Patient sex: M
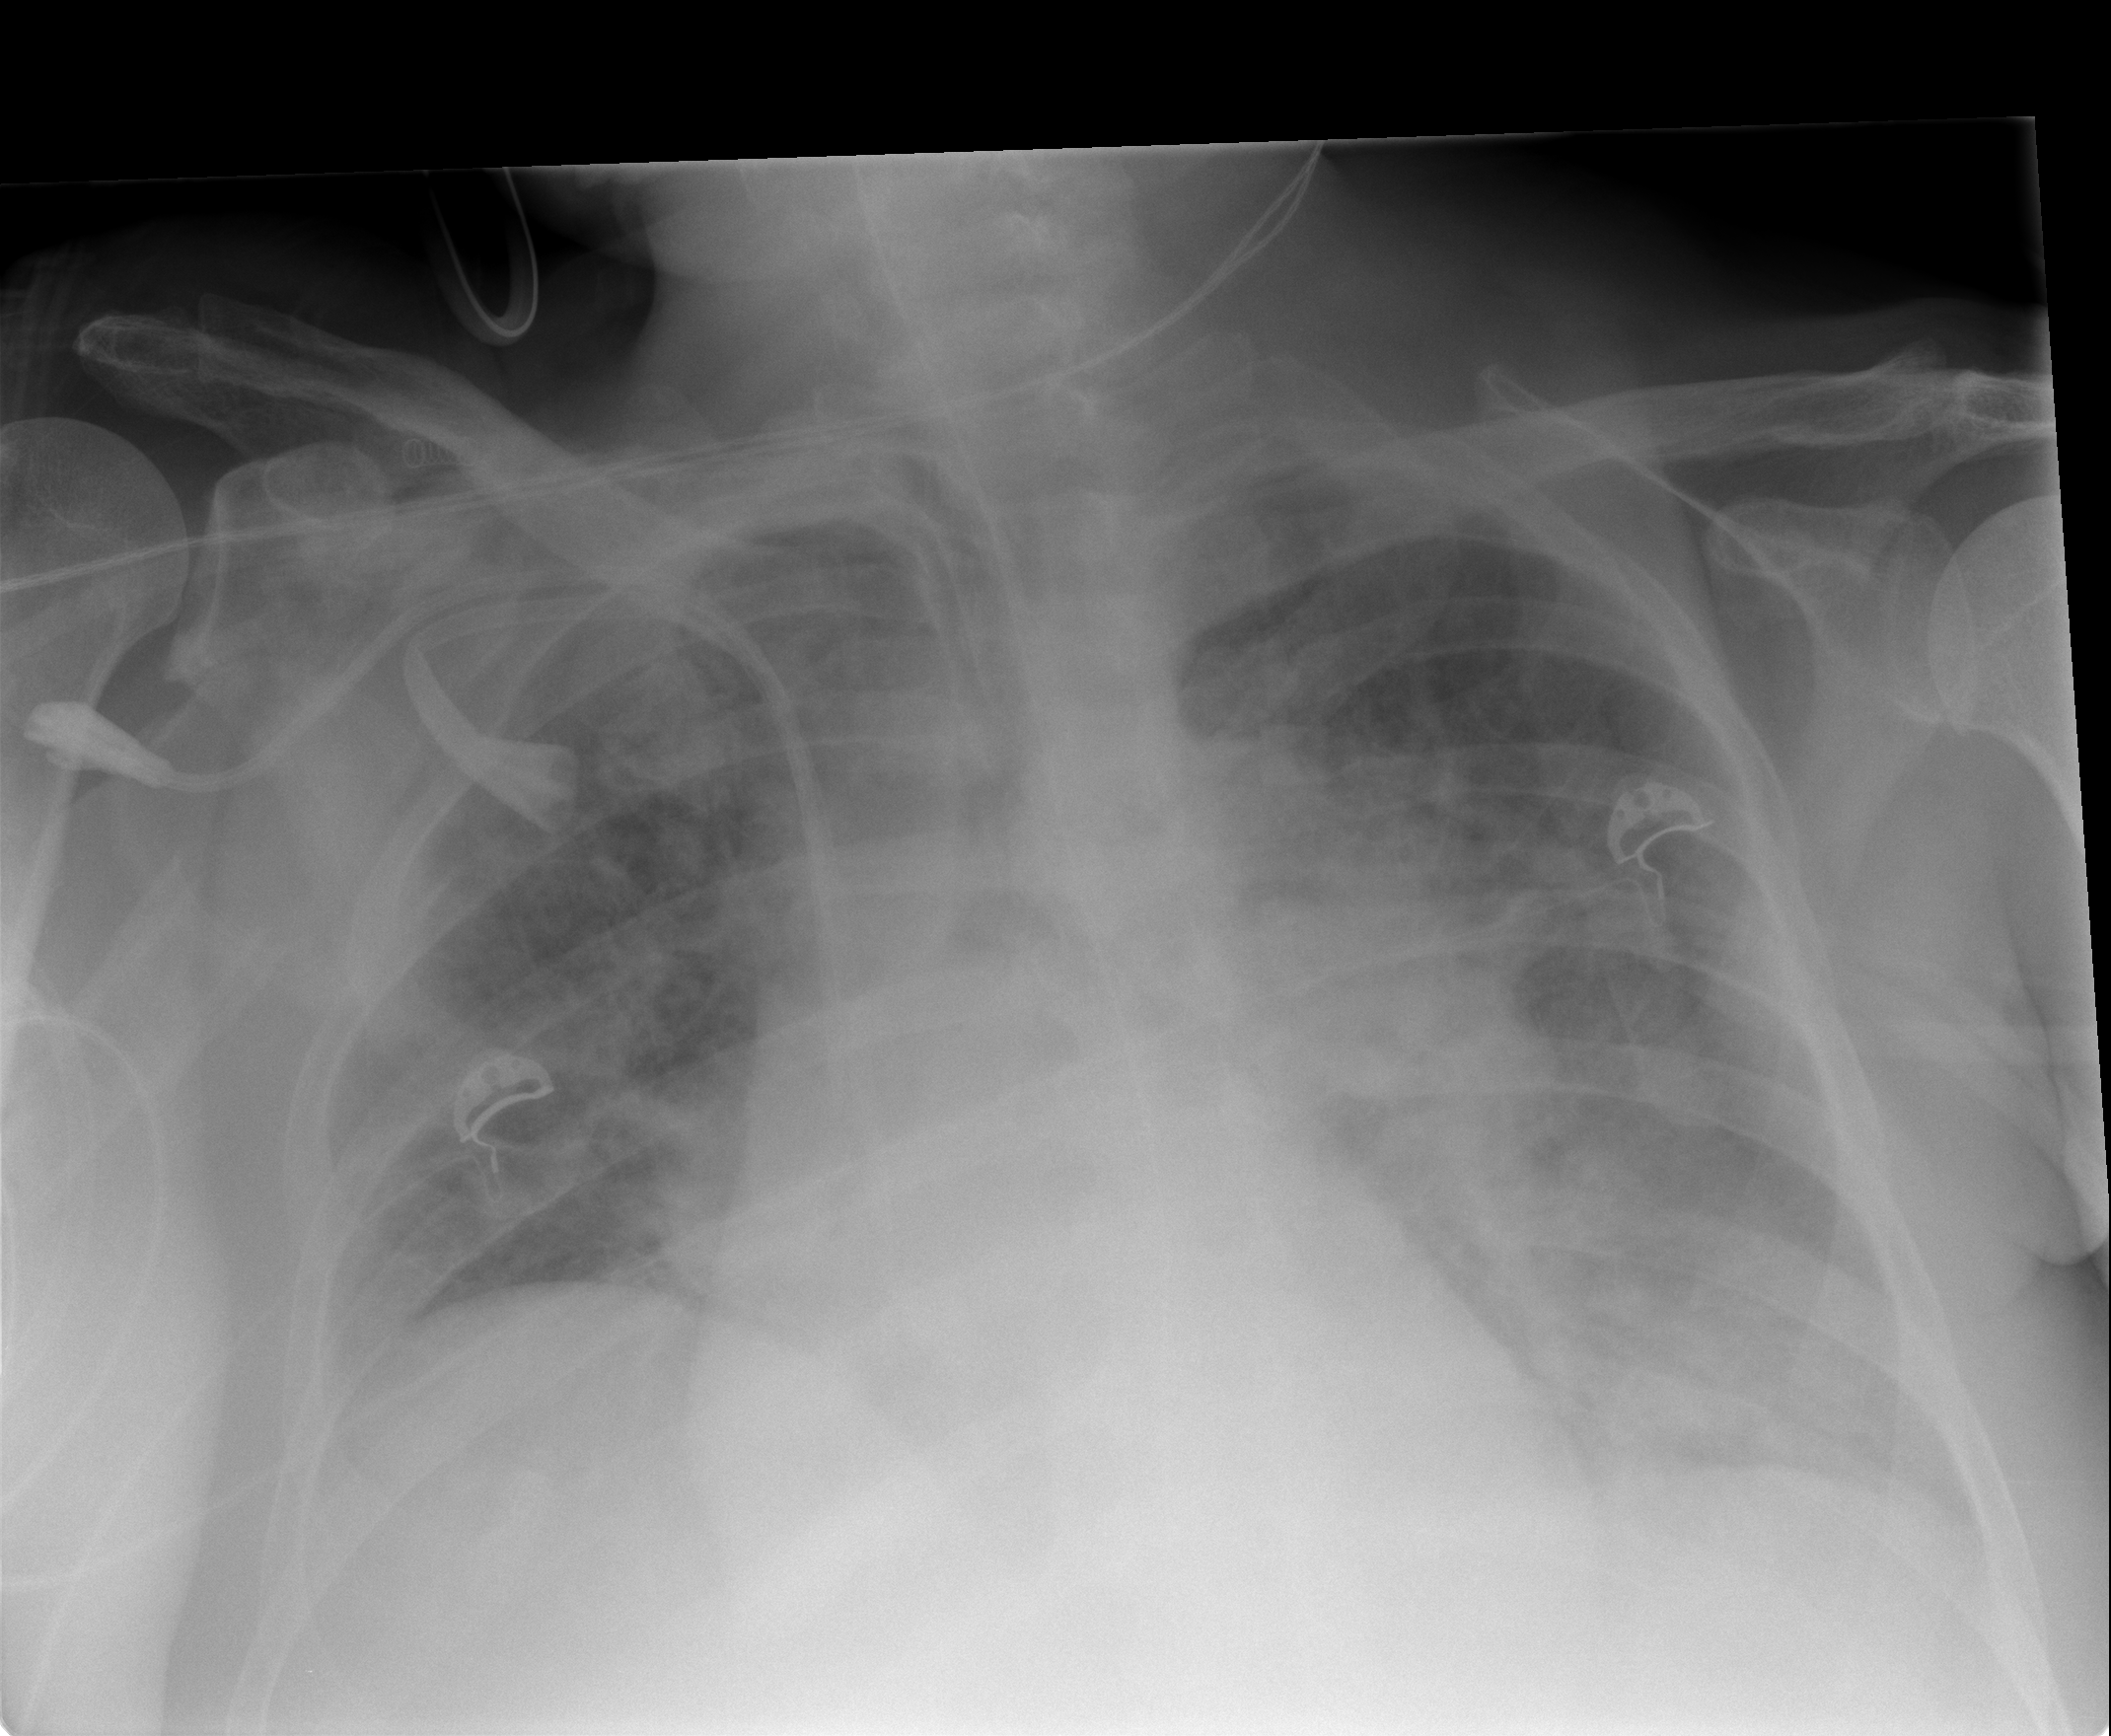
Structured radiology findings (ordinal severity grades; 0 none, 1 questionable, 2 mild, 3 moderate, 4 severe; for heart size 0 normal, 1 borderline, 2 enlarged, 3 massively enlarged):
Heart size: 0
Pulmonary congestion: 3
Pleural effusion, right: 1
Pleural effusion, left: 3
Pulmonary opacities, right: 3
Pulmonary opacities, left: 3
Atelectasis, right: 3
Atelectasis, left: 3